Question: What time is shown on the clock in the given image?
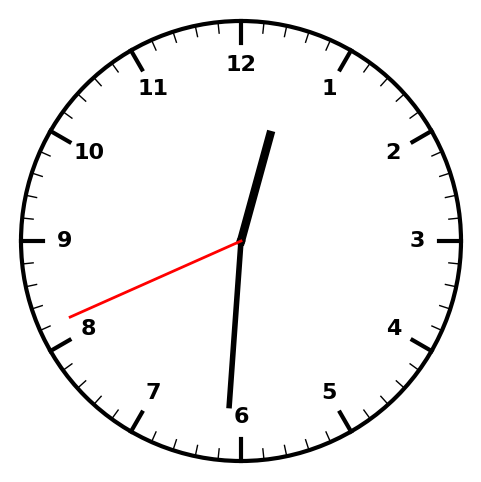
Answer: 12:30:41